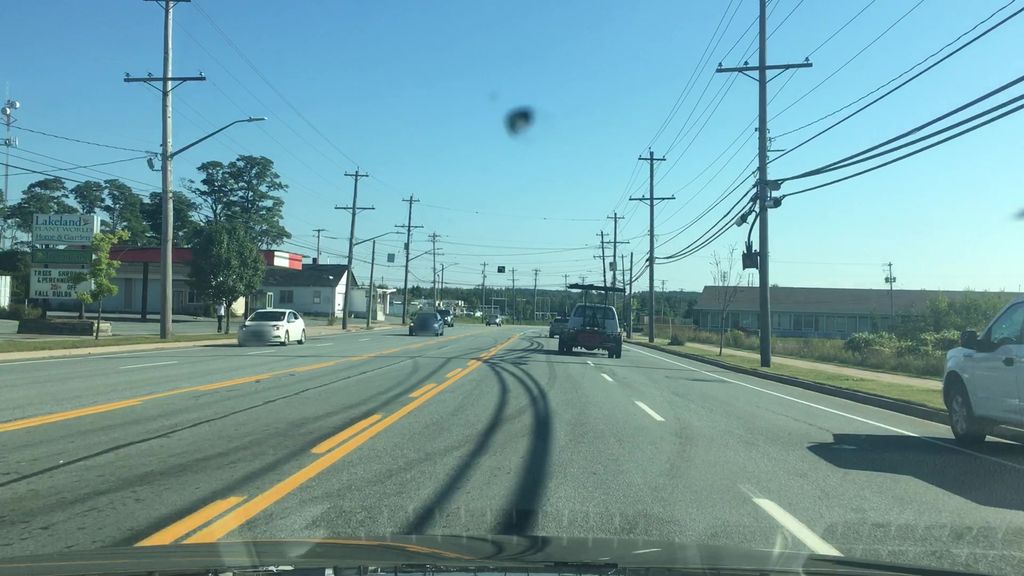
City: halifax